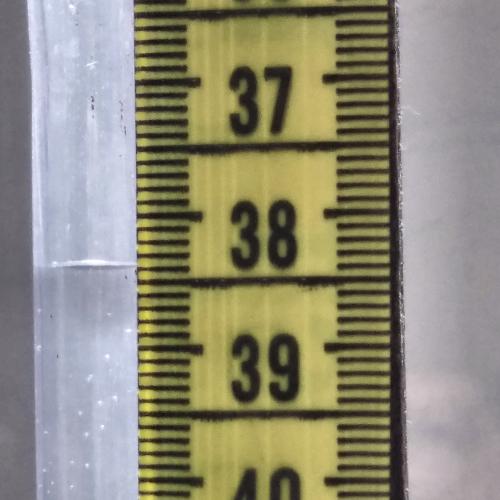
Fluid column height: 38.4 cm